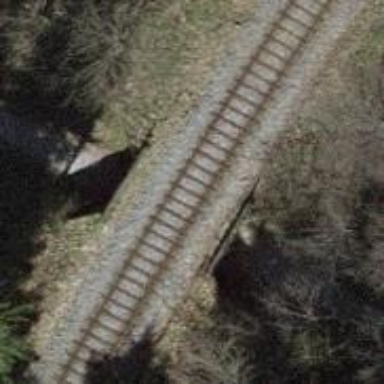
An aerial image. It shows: Asphalt track passing through tunnel with grade 1 surface quality.